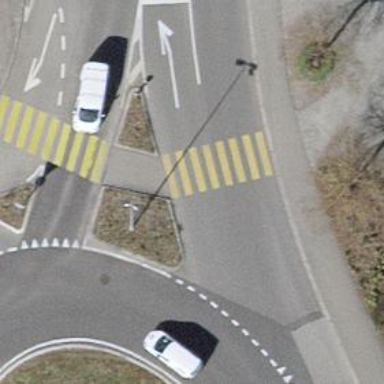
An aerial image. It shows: Footway located on traffic island.